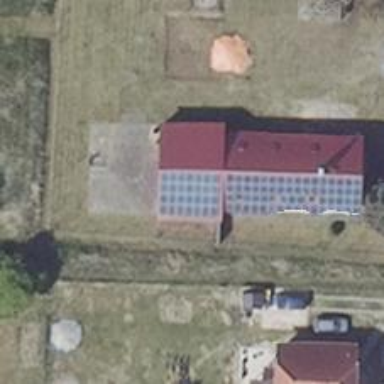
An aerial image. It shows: Solar photovoltaic panel generator producing electricity as small installation.